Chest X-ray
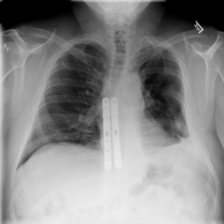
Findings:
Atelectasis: negative
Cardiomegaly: negative
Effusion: positive
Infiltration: negative
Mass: negative
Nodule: negative
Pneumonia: negative
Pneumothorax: negative
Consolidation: negative
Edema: negative
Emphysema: negative
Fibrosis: negative
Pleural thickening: positive
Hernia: negative